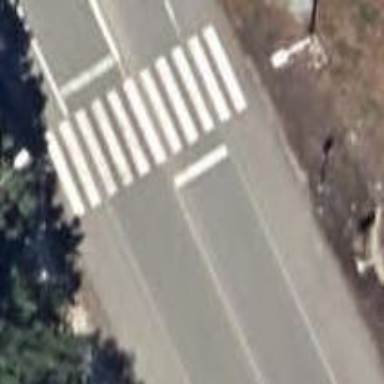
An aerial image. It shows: Marked crossing on footway with clear markings.